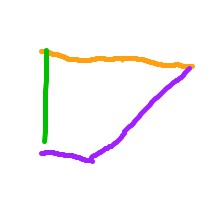
Shape: trapezoid